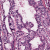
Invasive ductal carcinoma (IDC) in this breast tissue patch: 0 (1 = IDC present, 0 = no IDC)